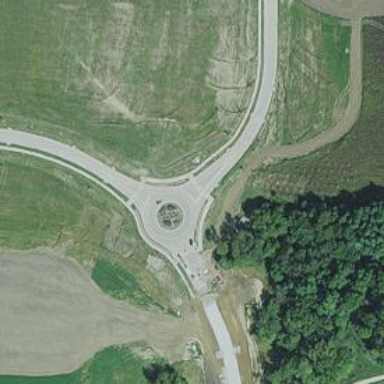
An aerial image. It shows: Unclassified road leading to roundabout junction.